Interaction volume radius: 10 \u00c5
Interaction volume height: 10 \u00c5
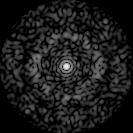
Disorder parameter: 0.8549